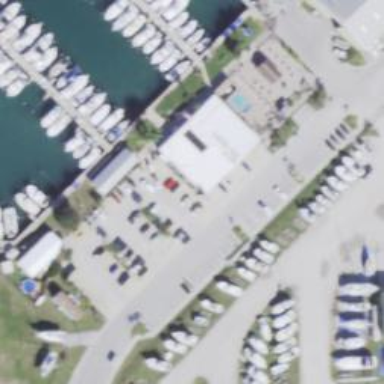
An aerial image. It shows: Marina on leisure land.